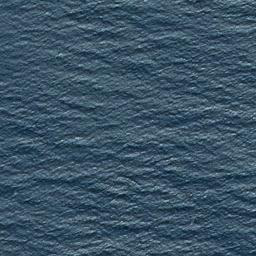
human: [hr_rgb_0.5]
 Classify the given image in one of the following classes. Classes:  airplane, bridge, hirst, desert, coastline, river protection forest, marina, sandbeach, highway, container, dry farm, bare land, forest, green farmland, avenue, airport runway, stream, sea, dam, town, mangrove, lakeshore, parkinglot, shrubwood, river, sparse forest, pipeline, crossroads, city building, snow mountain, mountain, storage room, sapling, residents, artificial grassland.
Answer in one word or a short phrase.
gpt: sea